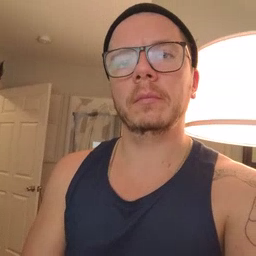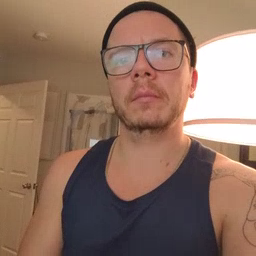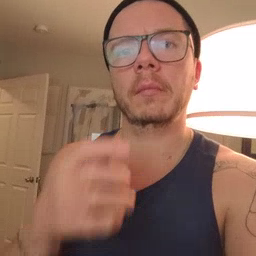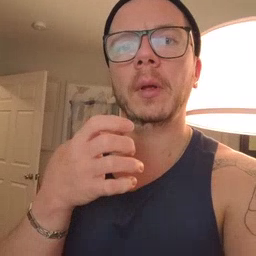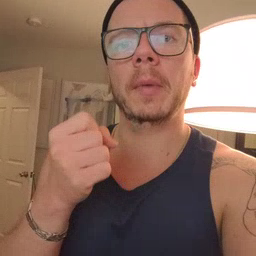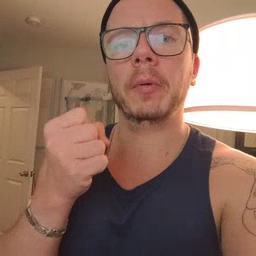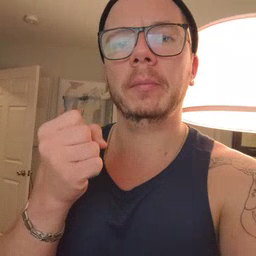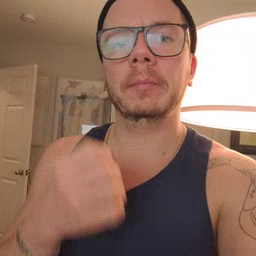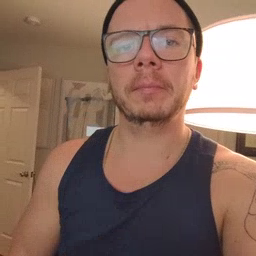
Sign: milk